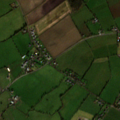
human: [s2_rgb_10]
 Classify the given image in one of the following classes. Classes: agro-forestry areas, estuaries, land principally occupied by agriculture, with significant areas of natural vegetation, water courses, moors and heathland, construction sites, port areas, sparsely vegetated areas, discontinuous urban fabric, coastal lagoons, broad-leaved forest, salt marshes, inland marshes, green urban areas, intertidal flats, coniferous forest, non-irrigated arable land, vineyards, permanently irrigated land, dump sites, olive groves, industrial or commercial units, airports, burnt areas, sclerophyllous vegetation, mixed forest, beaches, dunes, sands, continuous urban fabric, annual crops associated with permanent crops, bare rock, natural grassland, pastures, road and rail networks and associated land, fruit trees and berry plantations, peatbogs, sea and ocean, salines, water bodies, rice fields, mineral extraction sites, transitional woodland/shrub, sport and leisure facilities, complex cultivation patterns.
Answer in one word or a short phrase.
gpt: non-irrigated arable land, pastures